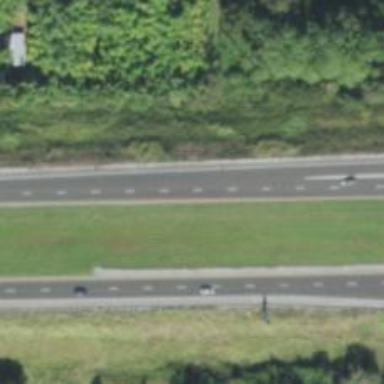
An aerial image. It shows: Asphalt motorway link with diamond junction.